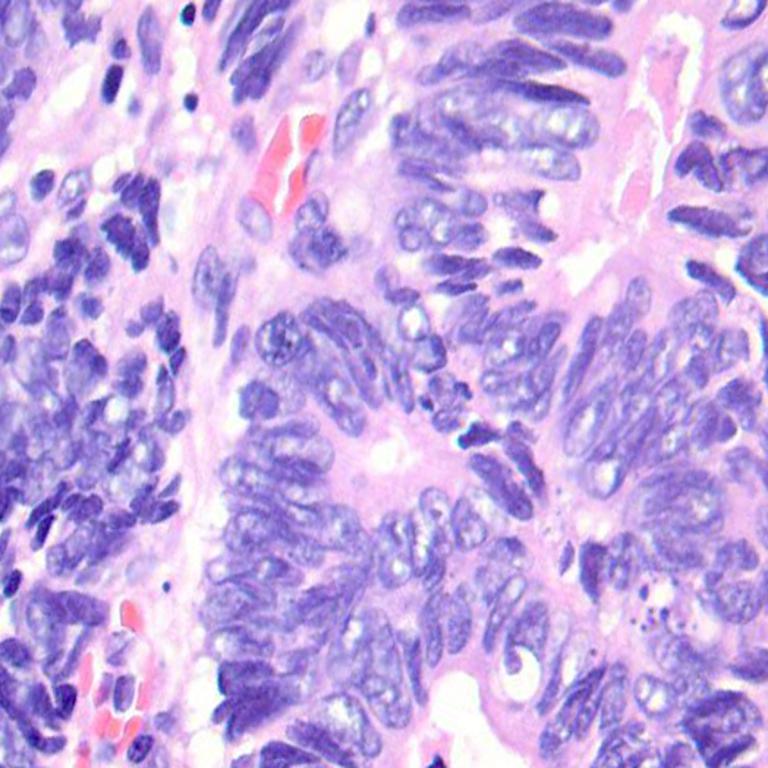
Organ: colon
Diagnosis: adenocarcinomas